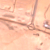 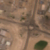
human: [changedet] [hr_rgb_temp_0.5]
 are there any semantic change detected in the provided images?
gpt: A street connected to the roundabout has been edified.